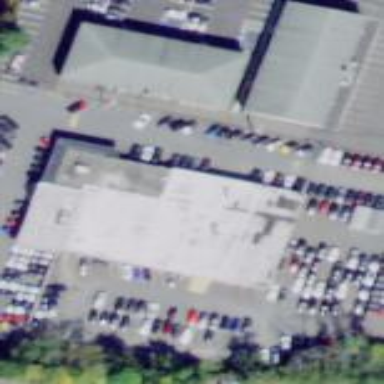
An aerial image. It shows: Car shop building.